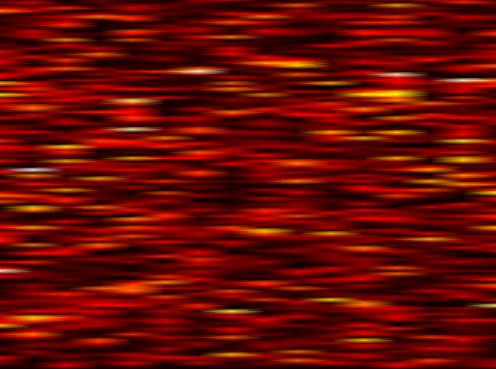
Label: FBMC